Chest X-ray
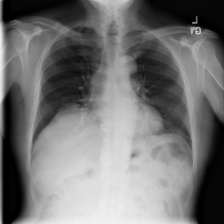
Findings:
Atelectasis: negative
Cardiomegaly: negative
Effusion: negative
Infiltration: negative
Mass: negative
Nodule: negative
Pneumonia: negative
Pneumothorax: negative
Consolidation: negative
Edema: negative
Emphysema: negative
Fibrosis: negative
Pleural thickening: negative
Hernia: positive